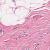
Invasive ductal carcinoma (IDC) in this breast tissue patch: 0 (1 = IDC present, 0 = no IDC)